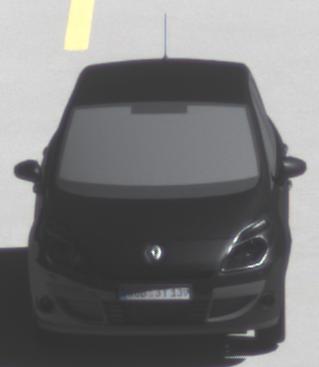
Make: Renault
Model: Scénic 1.6 16V 110
Detailed model: Scénic (III)
Model produced from: 2009/06
Model produced until: 2010/08
Doors: 5
Color: black
Road condition: dry road
Daytime: midday
Contrast: high contrast